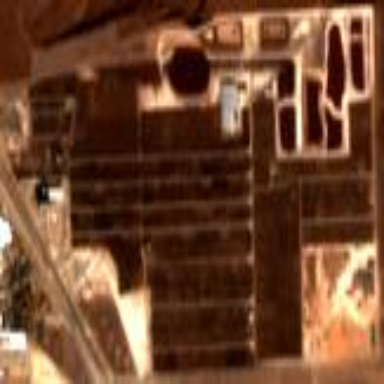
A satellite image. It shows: Feedlot in farmyard.